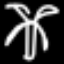
Label: palm tree